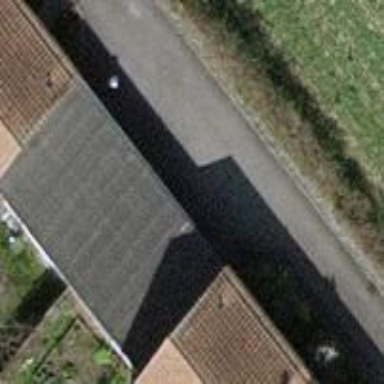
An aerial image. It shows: View of roof of building.